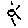
Label: sun